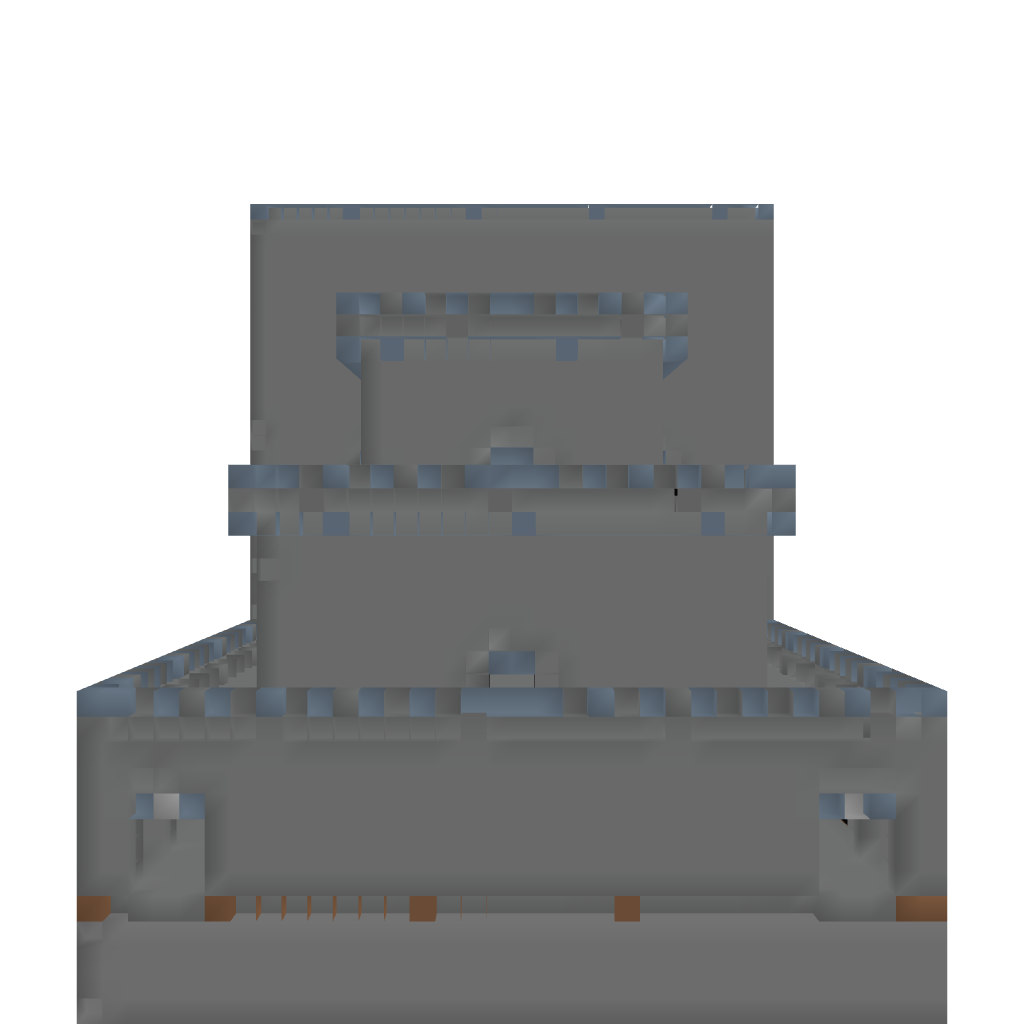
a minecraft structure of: City Capital Fortress